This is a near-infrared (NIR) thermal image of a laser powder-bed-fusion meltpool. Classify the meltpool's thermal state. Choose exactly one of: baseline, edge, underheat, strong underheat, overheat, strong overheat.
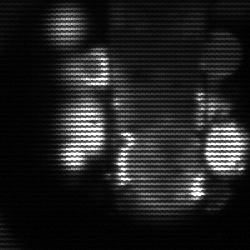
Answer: strong underheat